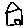
Label: house